Question: I have a view with a 'form_for' and it has a submit button. I would like the submit button to be styled using twitter bootstrap rails gem (which I have successfully installed into the rails project.) However the the button isn't being styled for whatever reason, and the text in the button appears different from I specified in the argument.
The source for the view, 'new.html.erb'
'''
<div id="sign_up">
<h1>Sign Up</h1>
<%= form_for @user do |f| %>
<% if @user.errors.any? %>
<div class="error_messages">
<h2>Form is invalid</h2>
<ul>
<% @user.errors.full_messages.each do |message| %>
<li><%= message %></li>
<% end %>
</ul>
</div>
<% end %>
<div class="field">
<!-- <%= f.label :email %> --><br />
<%= f.text_field :email, :class => 'input-xlarge', placeholder: 'email' %>
</div>
<div class="field">
<!-- <%= f.label :password %>--><br />
<%= f.password_field :password, :class => 'input-xlarge', placeholder: 'Password' %>
</div>
<div class="field">
<!-- <%= f.label :password_confirmation %>--><br />
<%= f.password_field :password_confirmation, :class => 'input-xlarge', placeholder: 'Password confirm' %>
</div>
<div class="actions"><%= f.submit nil, class: 'btn btn-large' "Sign Up" %></div>
<% end %>
</div>
'''
Right now the form looks like the following,

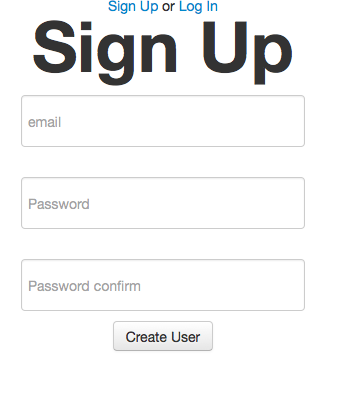
Answer: '<%= f.submit nil, class: 'btn btn-large' "Sign Up" %>'
Should be:
'<%= f.submit "Sign Up", class: 'btn btn-large' %>'